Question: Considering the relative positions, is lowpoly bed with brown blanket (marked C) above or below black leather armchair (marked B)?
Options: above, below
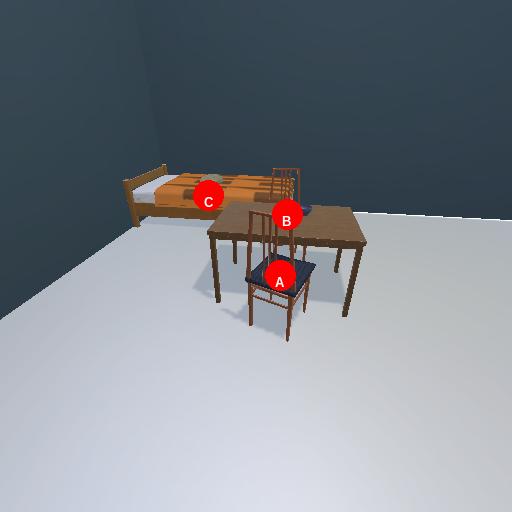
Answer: above